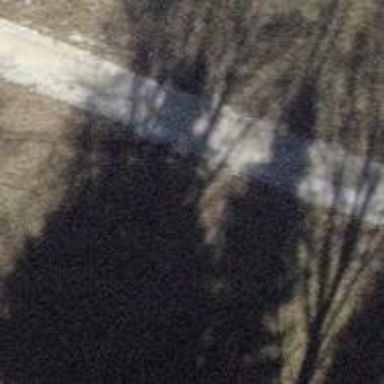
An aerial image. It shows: Unpaved track with grade2 surface.